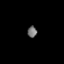
Tissue: lung
Cell type: Epithelial cells
Senescence score: 0.1605
Nuclear area (px): 103
Mean DAPI intensity: 112.757